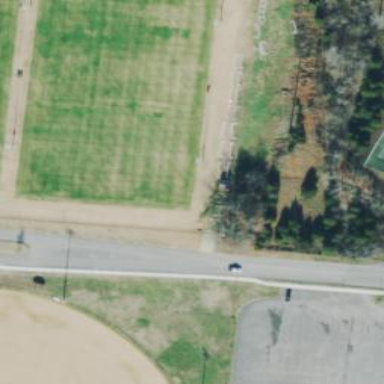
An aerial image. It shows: Soccer pitch with grass surface for leisure and sports.